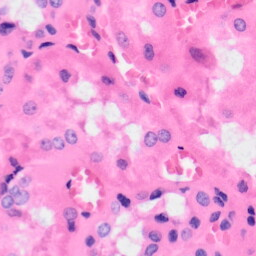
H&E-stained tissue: Kidney